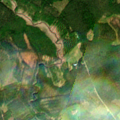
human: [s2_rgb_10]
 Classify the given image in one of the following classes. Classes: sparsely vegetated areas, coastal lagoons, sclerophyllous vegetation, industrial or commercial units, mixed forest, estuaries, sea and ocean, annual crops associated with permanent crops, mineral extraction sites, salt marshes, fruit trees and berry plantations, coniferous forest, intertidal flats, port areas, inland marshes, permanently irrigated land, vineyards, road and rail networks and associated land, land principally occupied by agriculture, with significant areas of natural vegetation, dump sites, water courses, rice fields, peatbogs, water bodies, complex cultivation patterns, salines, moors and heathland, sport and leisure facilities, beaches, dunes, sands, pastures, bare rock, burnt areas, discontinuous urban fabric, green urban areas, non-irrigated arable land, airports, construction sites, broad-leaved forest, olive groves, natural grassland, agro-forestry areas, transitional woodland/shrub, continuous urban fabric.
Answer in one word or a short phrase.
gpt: land principally occupied by agriculture, with significant areas of natural vegetation, coniferous forest, mixed forest, transitional woodland/shrub